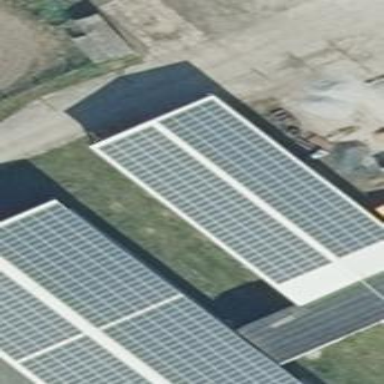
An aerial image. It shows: Solar power generator using photovoltaic panels.